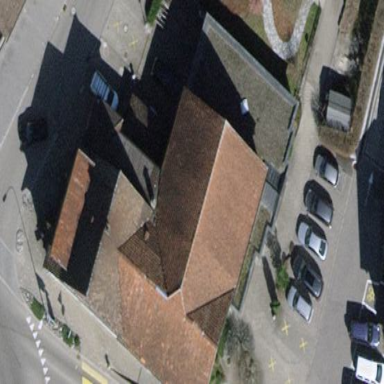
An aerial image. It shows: Building which is restaurant and also serves as guest house for tourism.